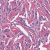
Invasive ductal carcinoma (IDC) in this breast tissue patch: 1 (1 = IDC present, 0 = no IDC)